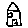
Label: house